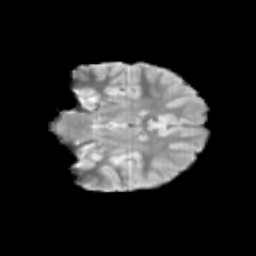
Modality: T2w
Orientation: coronal
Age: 9
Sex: male
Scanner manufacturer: siemens
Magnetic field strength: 3 T
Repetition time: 3.8 s
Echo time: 0.07 s